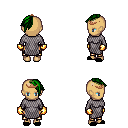
a pixel art fantasy rpg character, female body template, human, tanned skin, chain mail, gold greaves, green long mohawk hairstyle, bronze tiara, gold gloves, black slippers, four views (front, back, left, right), 2x2 character sprite sheet, small pixel art, hard edges, no anti-aliasing